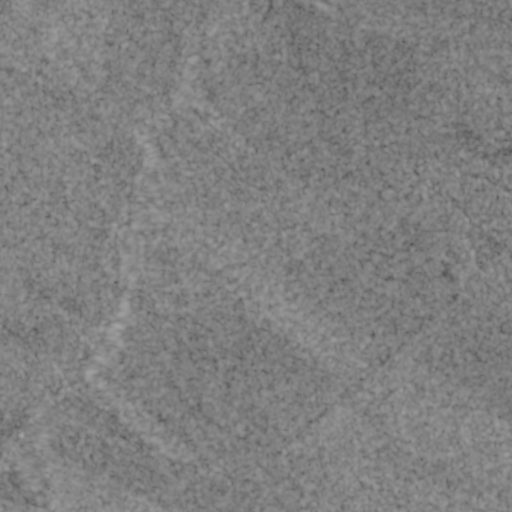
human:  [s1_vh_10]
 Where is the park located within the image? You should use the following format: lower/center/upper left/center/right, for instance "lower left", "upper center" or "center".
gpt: The park is located in the center right of the image.
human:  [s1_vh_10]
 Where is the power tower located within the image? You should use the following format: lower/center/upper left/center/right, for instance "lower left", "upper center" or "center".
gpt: The power tower is located in the lower left of the image.
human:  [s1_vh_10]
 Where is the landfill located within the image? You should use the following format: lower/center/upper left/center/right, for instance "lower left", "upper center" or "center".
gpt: There is no landfill in the image.

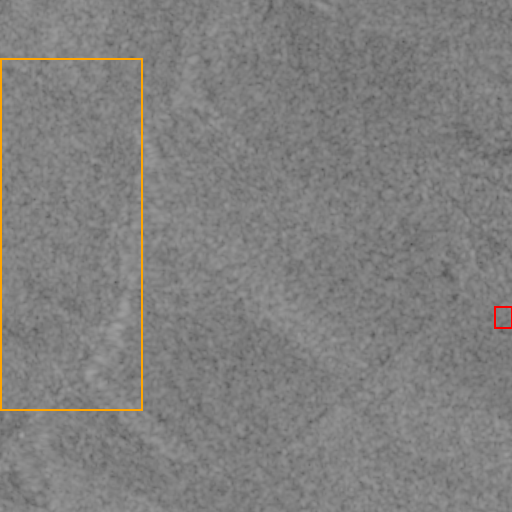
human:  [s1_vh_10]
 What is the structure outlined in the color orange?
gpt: The structure outlined in orange is a crop field.
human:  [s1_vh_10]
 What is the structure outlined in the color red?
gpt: The structure outlined in red is a park.
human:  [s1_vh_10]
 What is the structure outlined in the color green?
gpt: There is no green outline.